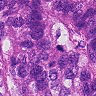
Metastatic tissue present: yes